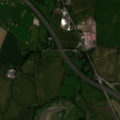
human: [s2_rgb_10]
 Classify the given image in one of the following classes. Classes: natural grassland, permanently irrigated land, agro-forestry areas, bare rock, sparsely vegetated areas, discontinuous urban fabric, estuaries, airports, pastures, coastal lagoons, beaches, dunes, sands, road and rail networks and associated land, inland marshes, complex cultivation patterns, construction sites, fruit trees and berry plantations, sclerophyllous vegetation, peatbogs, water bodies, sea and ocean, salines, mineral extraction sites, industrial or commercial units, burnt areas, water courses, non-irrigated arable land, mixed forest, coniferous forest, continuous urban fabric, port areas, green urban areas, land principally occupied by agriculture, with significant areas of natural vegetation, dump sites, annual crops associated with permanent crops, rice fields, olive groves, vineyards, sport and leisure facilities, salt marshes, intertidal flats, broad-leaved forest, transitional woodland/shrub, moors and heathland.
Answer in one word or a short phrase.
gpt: road and rail networks and associated land, mineral extraction sites, non-irrigated arable land, pastures, complex cultivation patterns